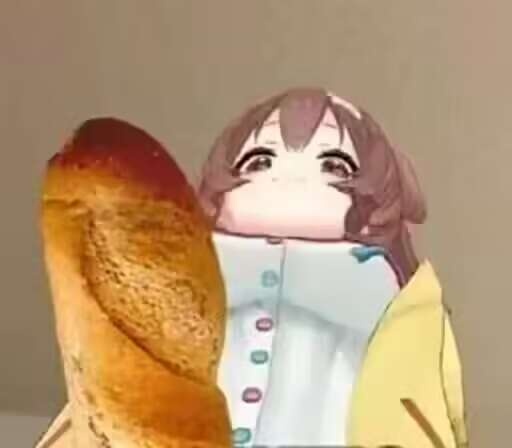
Label: anime